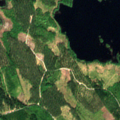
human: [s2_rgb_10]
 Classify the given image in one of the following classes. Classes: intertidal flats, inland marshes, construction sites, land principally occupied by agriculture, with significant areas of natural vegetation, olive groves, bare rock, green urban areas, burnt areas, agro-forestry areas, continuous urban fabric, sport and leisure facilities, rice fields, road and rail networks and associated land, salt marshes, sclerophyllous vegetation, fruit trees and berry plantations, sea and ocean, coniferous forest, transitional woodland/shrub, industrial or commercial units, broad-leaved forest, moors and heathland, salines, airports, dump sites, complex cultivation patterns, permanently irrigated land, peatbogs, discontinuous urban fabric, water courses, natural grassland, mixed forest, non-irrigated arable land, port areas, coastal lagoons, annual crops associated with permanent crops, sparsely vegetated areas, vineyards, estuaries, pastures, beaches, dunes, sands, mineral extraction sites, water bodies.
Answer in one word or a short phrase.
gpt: coniferous forest, mixed forest, transitional woodland/shrub, water bodies